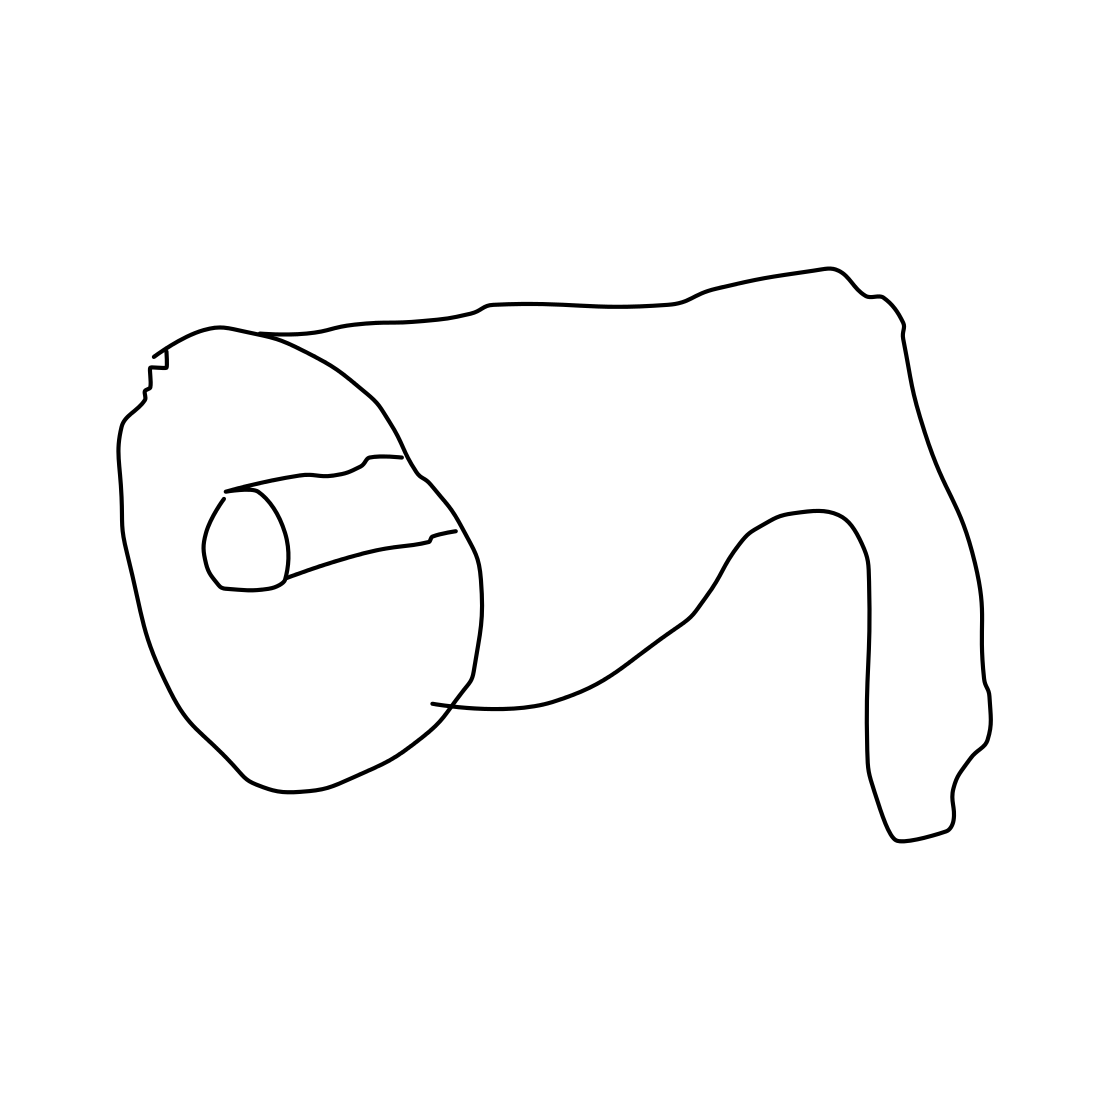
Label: megaphone